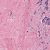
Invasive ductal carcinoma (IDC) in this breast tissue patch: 1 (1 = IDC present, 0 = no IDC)